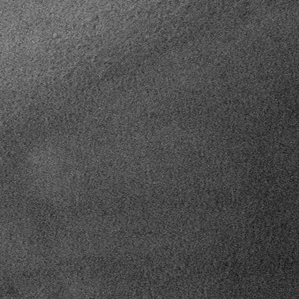
Label: frost